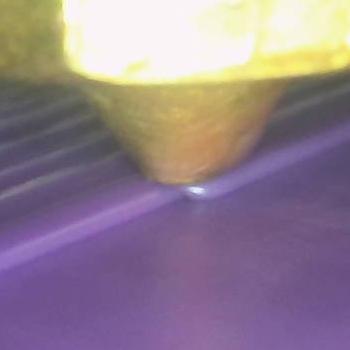
Flow rate: 162%